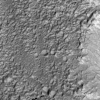
Atmospheric dust classification: not_dusty